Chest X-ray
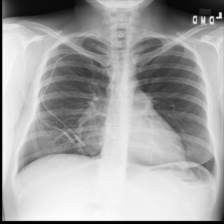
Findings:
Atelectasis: negative
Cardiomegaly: negative
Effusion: negative
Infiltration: negative
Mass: negative
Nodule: negative
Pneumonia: negative
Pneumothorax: negative
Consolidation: negative
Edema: negative
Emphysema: negative
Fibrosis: negative
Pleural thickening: negative
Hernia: negative